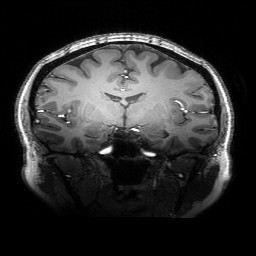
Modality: T1w
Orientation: sagittal